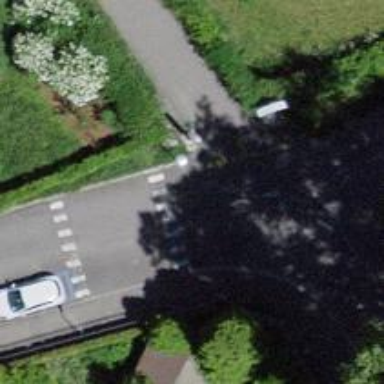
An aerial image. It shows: Wayside cross with historic significance.